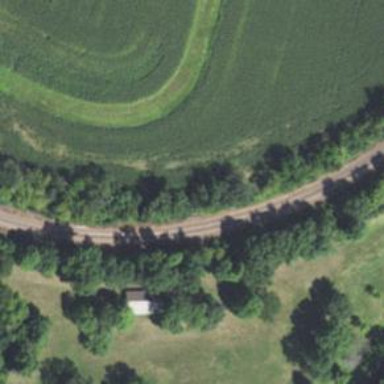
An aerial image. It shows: Railway track.